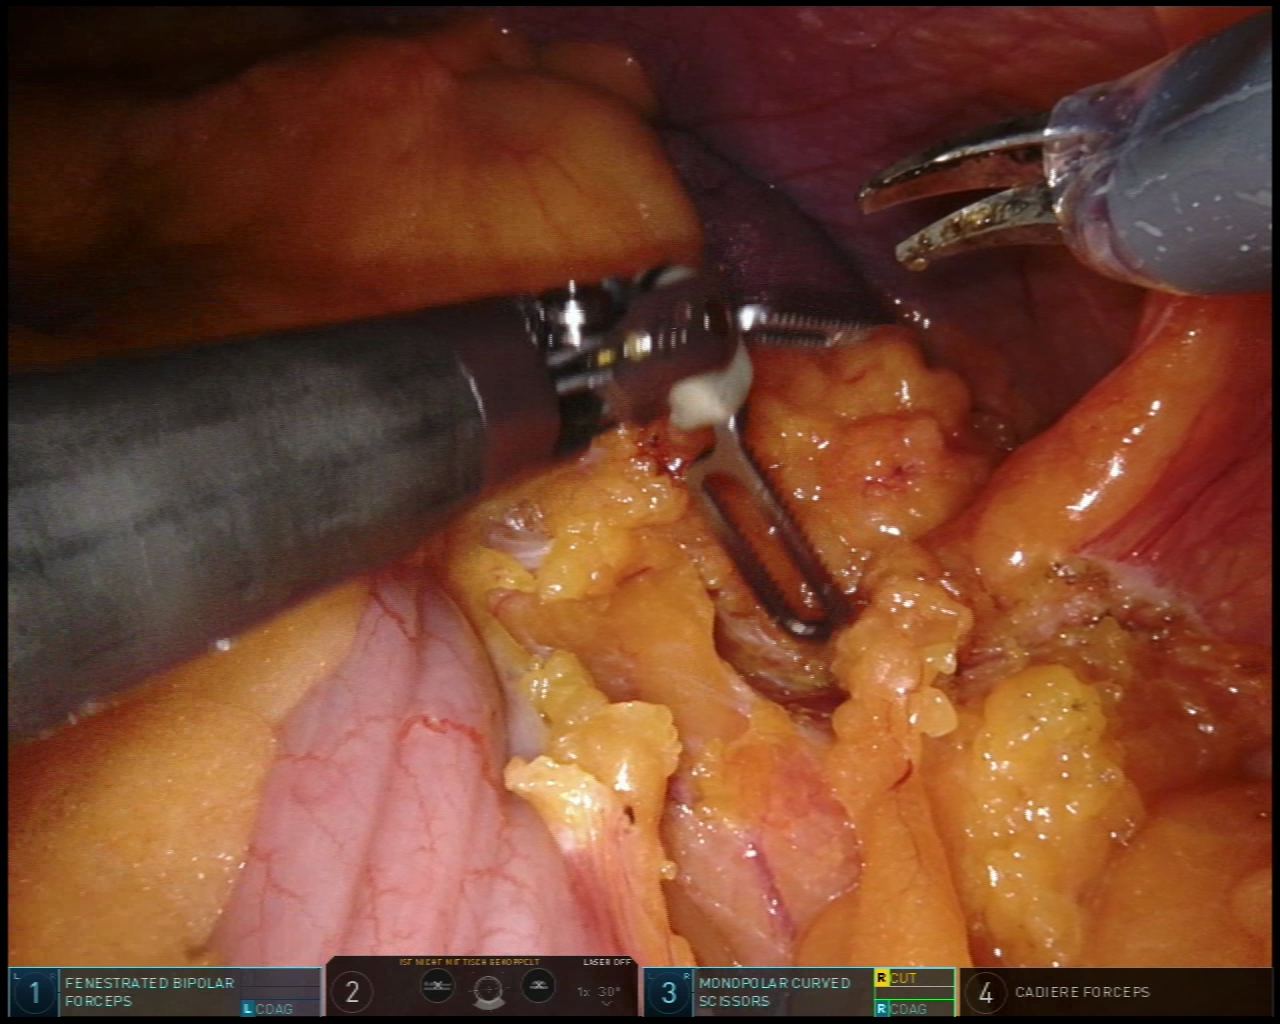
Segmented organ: spleen
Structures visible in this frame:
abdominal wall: yes
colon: yes
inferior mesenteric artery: no
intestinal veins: no
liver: no
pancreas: no
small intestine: no
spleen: yes
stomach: no
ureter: no
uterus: no
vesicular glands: no